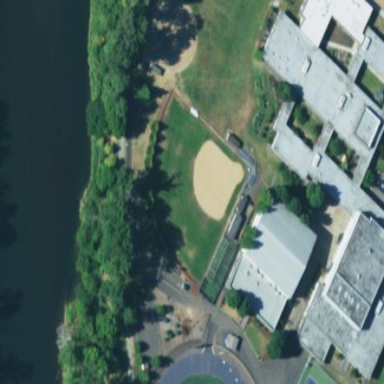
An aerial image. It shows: Baseball pitch for leisure land.